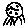
Label: moon